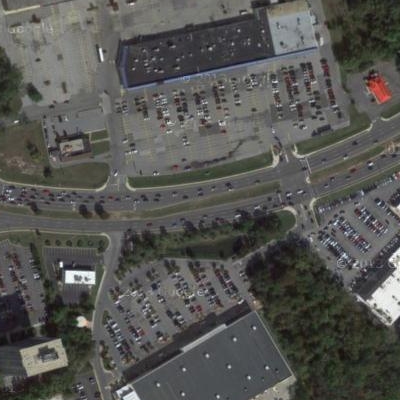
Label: Parking